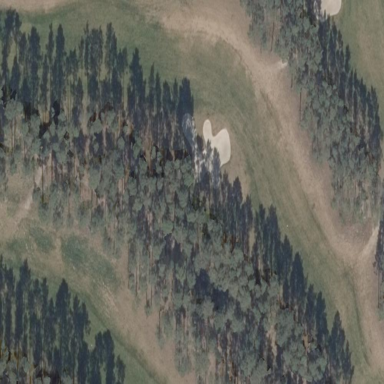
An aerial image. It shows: Lush grass fairway on golf course.